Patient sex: F
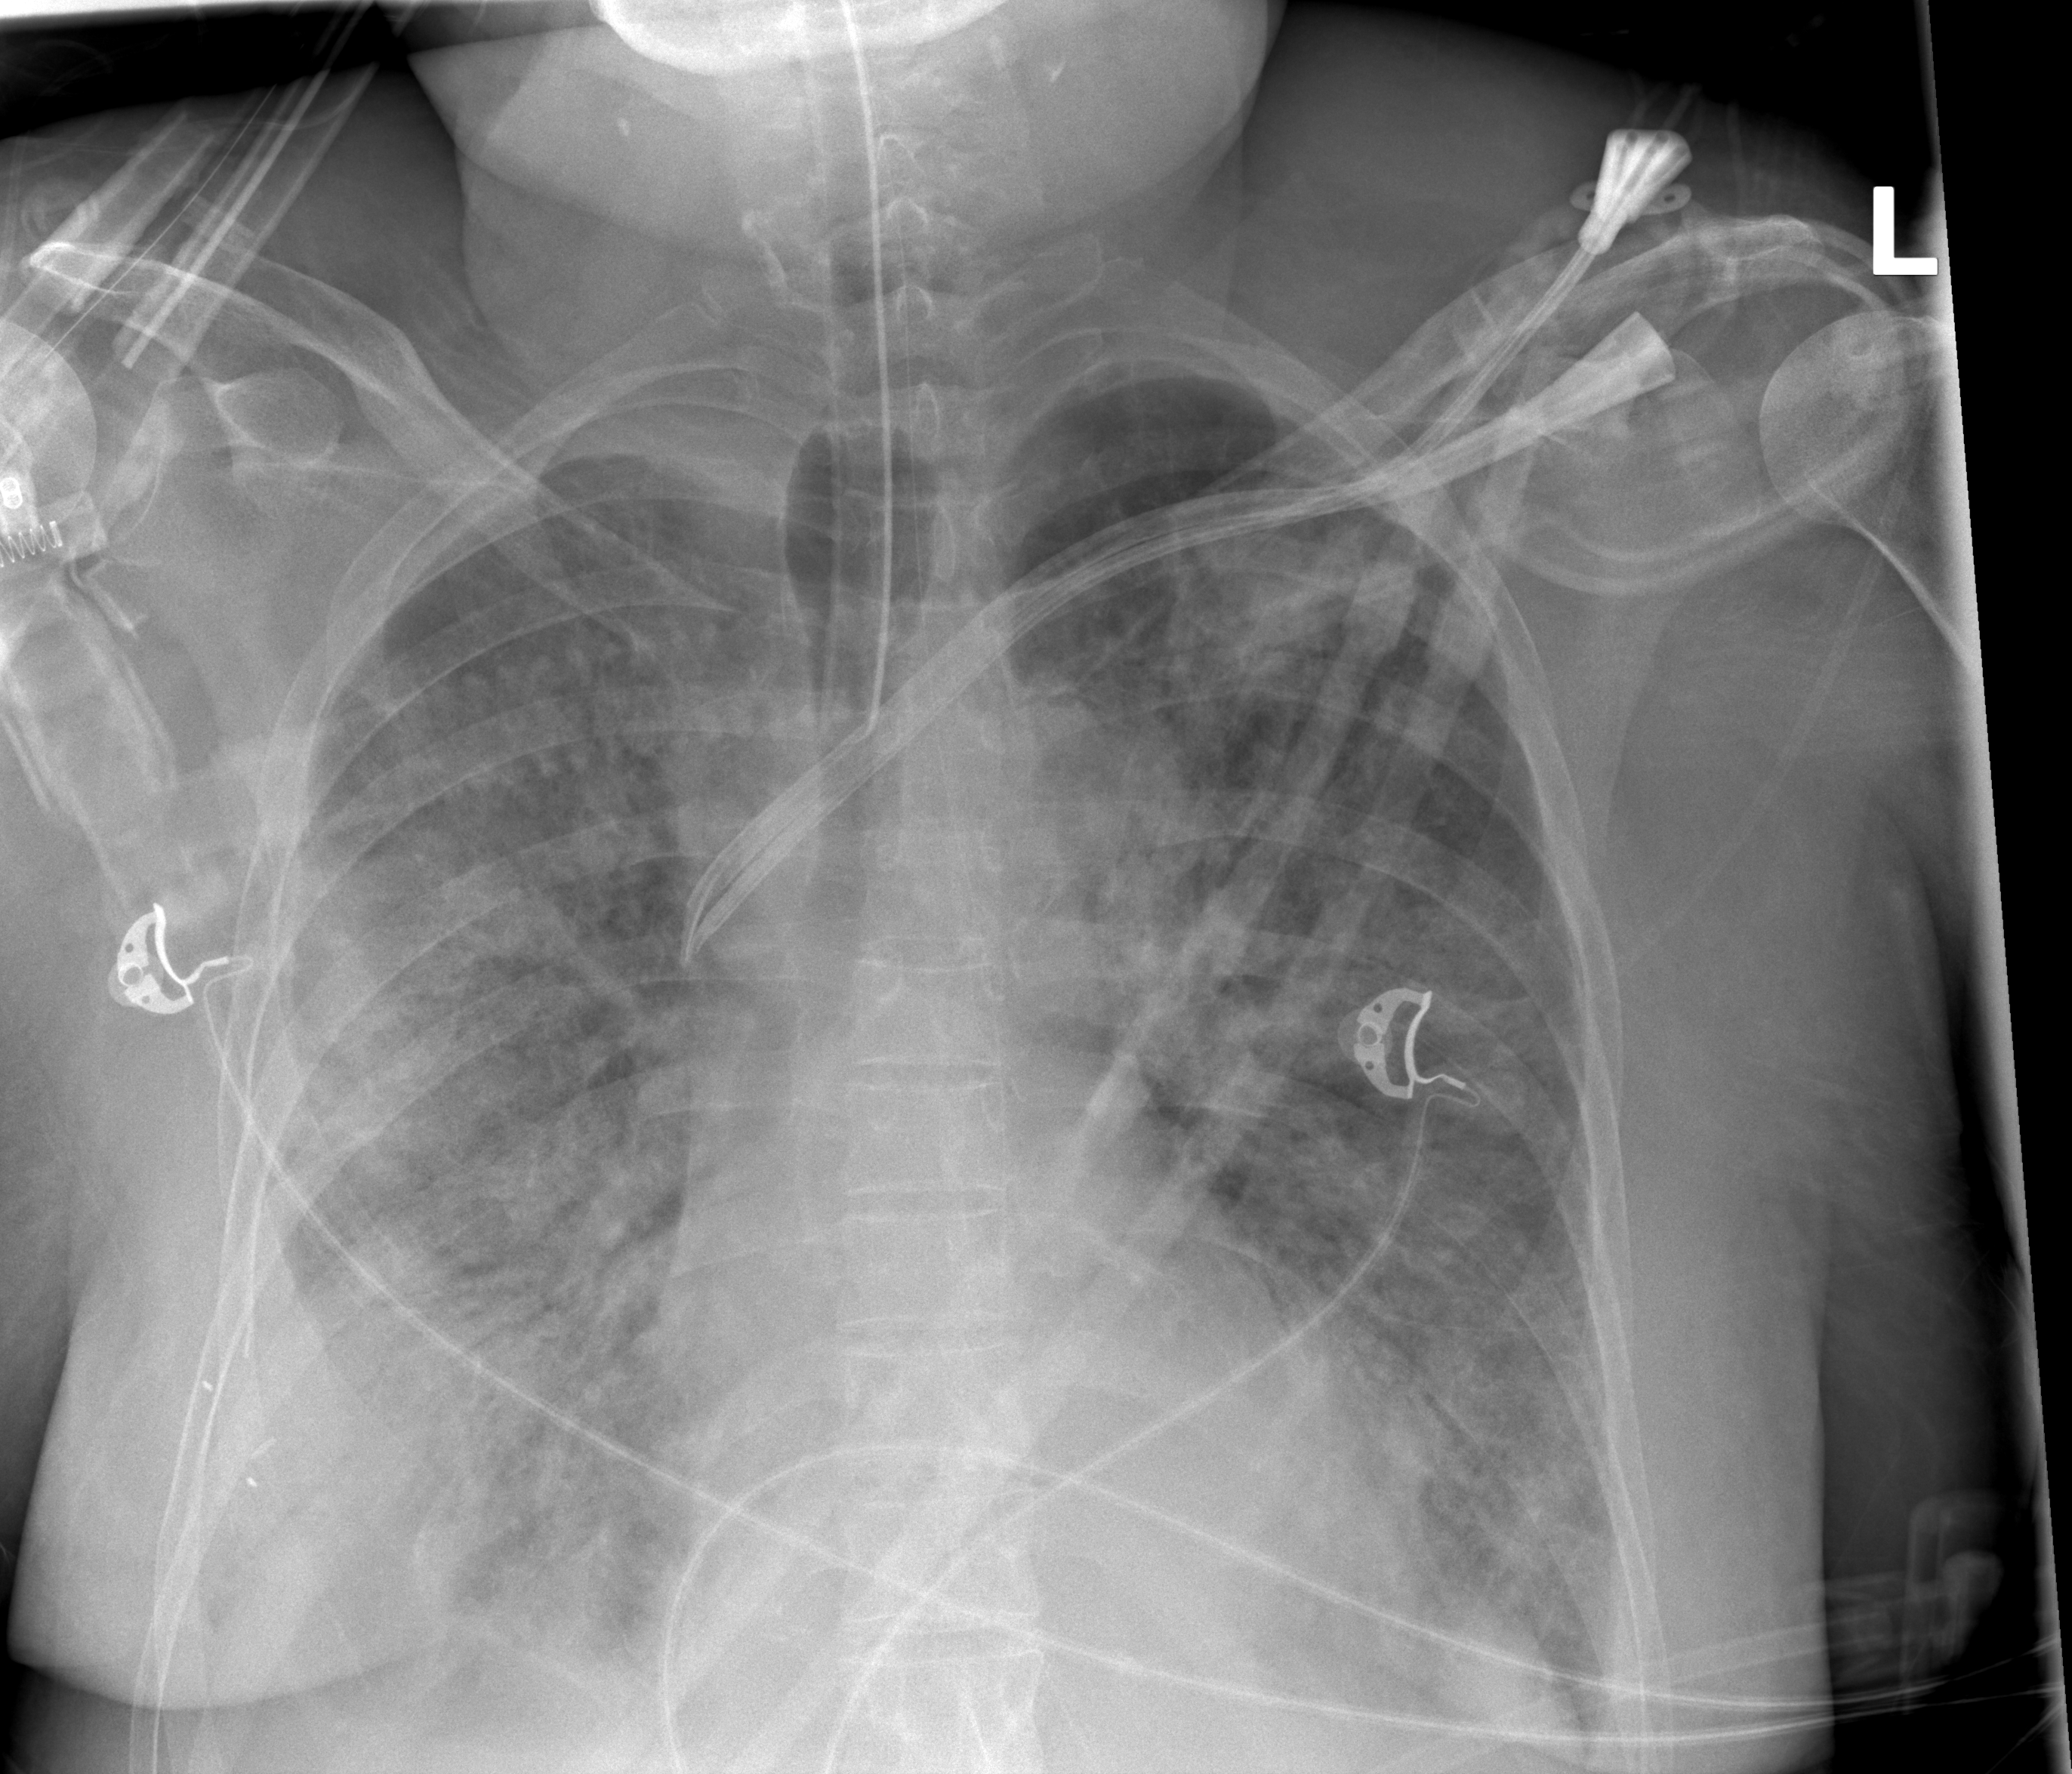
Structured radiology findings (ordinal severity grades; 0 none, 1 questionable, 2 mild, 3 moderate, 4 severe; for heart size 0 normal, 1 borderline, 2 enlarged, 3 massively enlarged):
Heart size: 0
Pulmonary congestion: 2
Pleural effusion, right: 3
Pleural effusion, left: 2
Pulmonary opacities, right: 3
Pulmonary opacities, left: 2
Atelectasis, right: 3
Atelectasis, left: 2